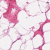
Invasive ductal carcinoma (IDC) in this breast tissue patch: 0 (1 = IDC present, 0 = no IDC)